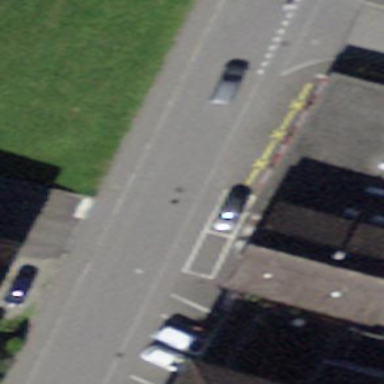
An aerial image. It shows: Street-side parking area with parallel orientation. The surface is asphalt.